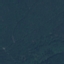
Land use / land cover: Forest